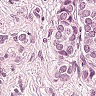
Metastatic tissue present: yes